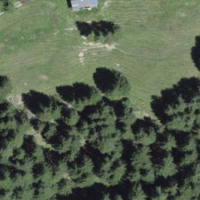
EUNIS habitat code: 23
Species observed at this site:
Plantago media